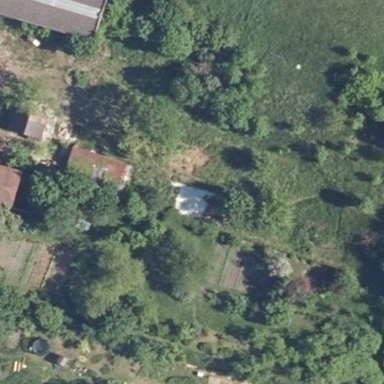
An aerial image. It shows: Garden that is leisure land.